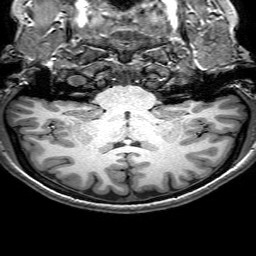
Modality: T1w
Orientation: sagittal
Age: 24
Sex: female
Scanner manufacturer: philips
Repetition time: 0.00896 s
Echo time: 0.0046 s